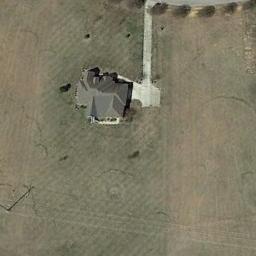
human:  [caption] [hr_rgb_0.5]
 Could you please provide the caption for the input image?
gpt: There is a building in the spare residential .

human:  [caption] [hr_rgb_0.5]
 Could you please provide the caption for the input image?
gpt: Here is a gorgeous home with a trail behind and a row of trees in front .

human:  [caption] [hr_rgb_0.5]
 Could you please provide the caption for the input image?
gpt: In a sparse residential area there is a grey house surrounded by open spaces and a few trees .

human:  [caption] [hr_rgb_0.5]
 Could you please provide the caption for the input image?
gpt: The sparse residential is on the bare land next to a road .

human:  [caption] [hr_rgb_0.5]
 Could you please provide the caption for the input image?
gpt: A sparse residential area with a black building on the green meadow .